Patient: sex M, age 40
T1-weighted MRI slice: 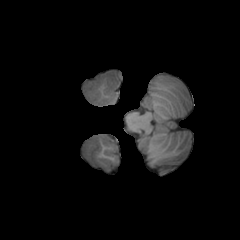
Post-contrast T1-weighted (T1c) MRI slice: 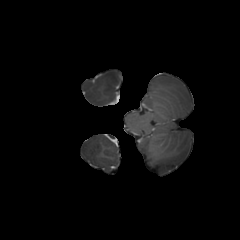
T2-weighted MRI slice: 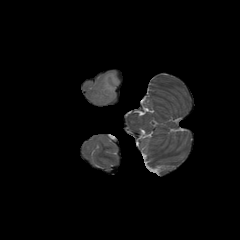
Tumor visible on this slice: yes
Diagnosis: Astrocytoma, IDH-mutant
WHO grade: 3